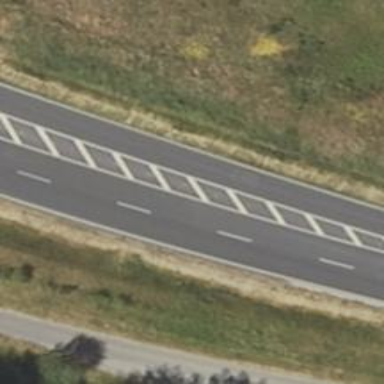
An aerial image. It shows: Asphalt trunk motorway.